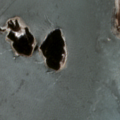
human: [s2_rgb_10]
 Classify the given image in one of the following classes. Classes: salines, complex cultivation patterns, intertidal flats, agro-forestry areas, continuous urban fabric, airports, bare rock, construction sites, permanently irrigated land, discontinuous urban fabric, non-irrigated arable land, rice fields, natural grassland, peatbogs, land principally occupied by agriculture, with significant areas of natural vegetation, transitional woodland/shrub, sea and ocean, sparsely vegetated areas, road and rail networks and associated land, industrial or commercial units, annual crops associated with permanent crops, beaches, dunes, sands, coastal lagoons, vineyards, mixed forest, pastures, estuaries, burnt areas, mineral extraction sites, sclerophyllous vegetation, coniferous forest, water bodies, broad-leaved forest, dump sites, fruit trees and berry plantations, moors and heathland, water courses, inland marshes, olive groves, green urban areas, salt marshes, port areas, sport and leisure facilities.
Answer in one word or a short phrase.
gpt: sea and ocean